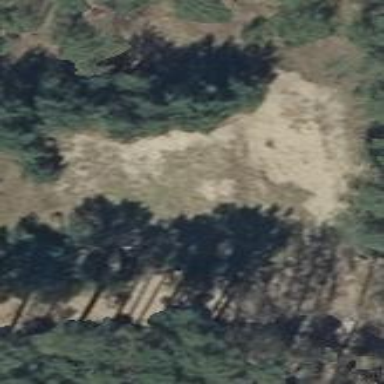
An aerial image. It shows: Military bunker.